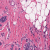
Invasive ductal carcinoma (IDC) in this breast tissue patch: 0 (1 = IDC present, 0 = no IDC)